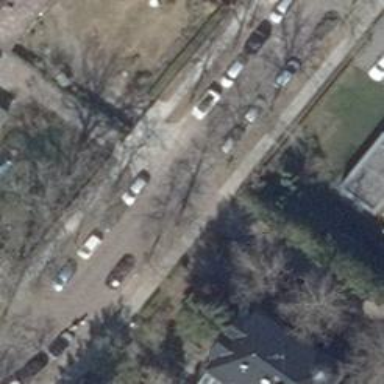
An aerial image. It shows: Service road.